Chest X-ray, AP view. Patient: 47 years old, sex F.
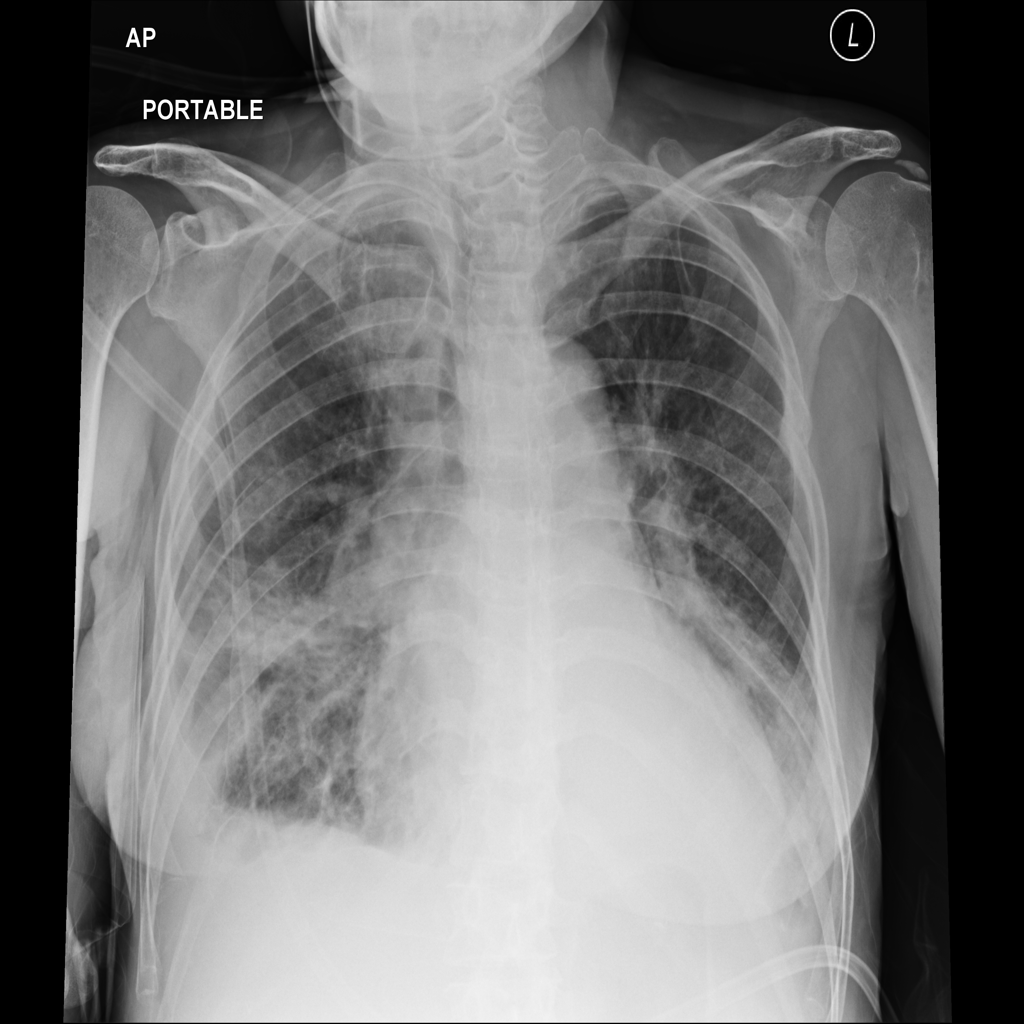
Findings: Atelectasis, Infiltration